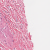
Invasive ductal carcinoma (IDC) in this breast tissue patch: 0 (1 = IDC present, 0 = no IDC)